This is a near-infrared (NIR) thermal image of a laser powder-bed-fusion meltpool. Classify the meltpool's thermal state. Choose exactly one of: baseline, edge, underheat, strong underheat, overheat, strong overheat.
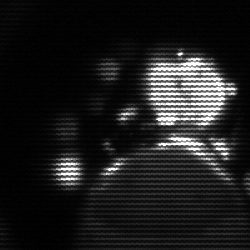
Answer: baseline